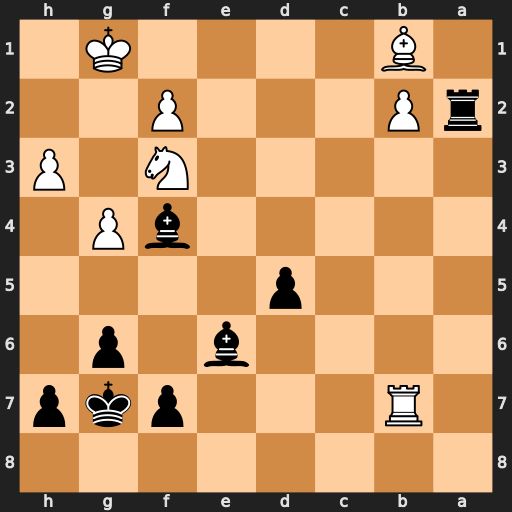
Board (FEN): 8/1R3pkp/4b1p1/3p4/5bP1/5N1P/rP3P2/1B4K1
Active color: b
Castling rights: -
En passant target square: -
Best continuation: Ra1 Kg2 Rxb1